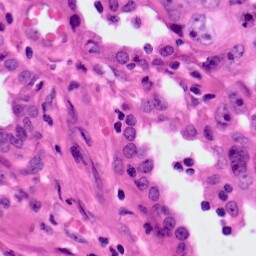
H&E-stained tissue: Lung